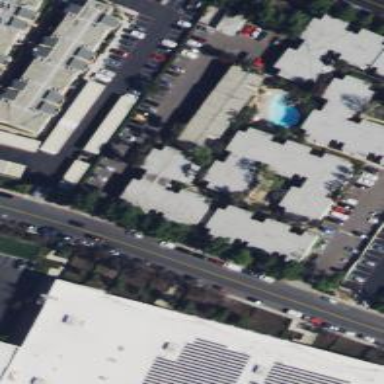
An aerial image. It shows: Residential building.